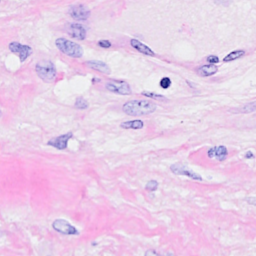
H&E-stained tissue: Breast